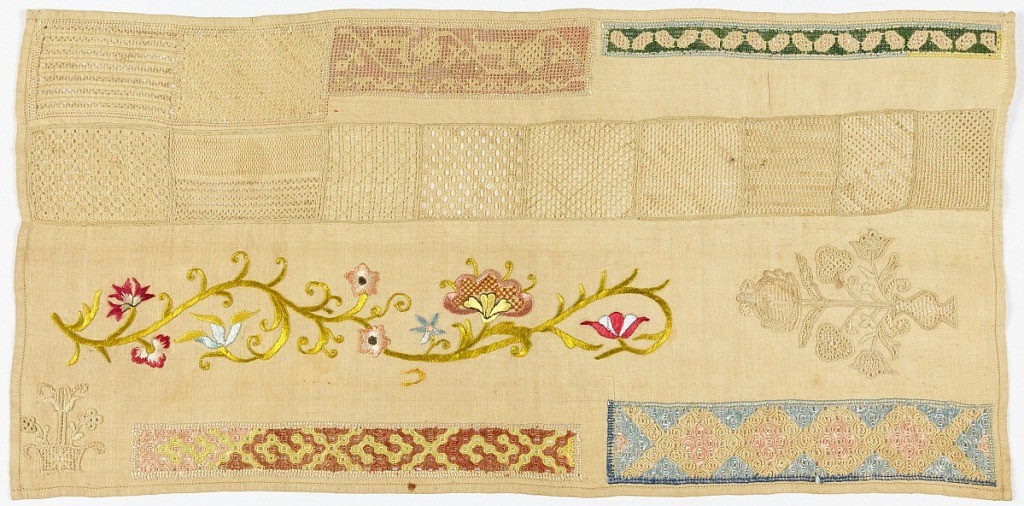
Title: Sampler
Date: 19th century
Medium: silk embroidery on cotton foundation Technique: embroidered in withdrawn element work and chain, satin, stem, cross, and buttonhole stitches on plain weave foundation
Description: Bands of withdrawn element work on an embroidered curving floral vine in the middle.